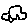
Label: car